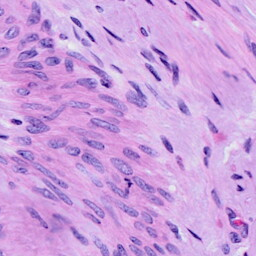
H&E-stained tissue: Cervix